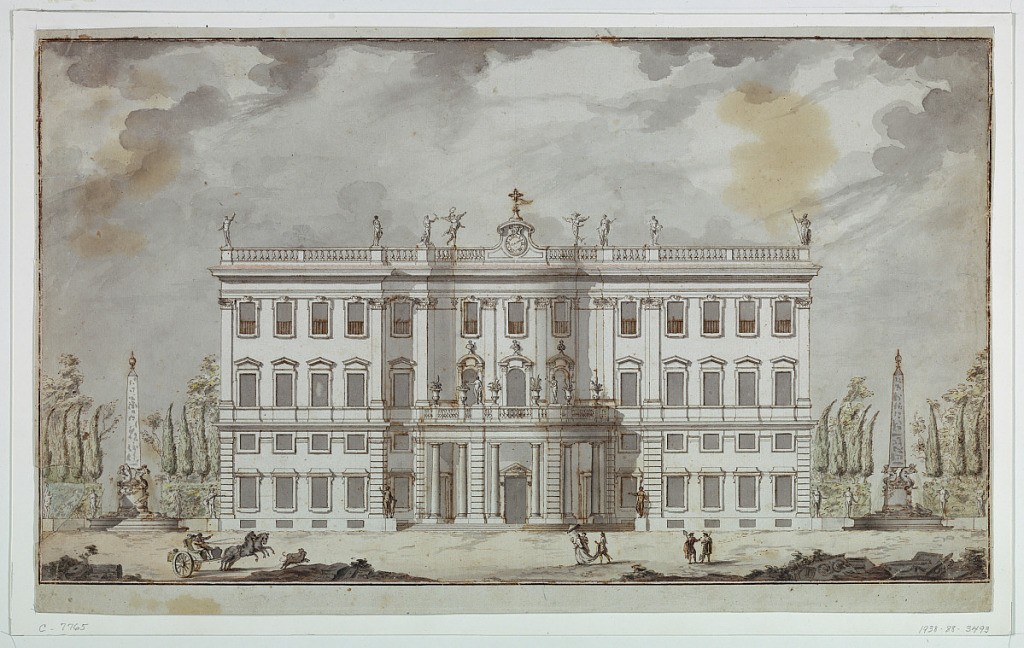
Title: Project for the Elevation of a Villa
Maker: Paolo Posi, Italian, 1708 - 1776
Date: late 18th century
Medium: Pen and brown ink; brush and gray wash and watercolor on off white laid paper.
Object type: Drawing
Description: Elevation view of a four storied villa with a central curved porch at front that extends above the second story. The second level balcony has two figural sculptures and plants in urns.  Eight sculptures crown the roof balustrade as does a central cross that functions as a weathervane.
To the left and right of the building, fountains with central obelisks supported by sea gods are surrounded by trees. Vigorous  gray clouds fill the sky and figures walk in the foreground. Two figures in a carriage at left.

.